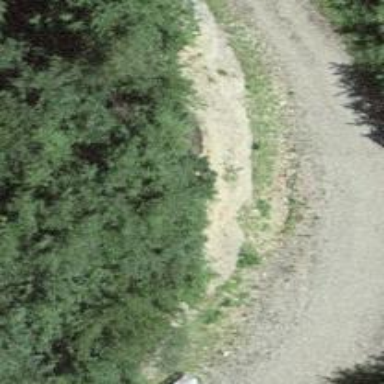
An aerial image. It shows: Natural cliff.